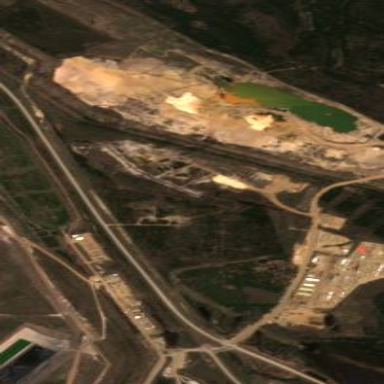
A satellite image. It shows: Quarry with gravel as the main resource.